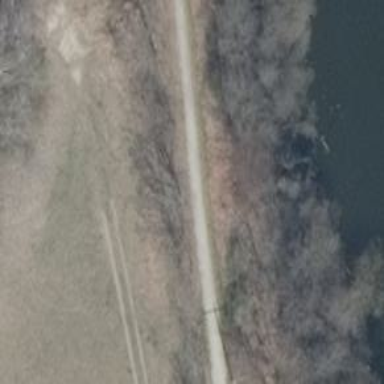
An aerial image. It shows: Path with grade2 track type.